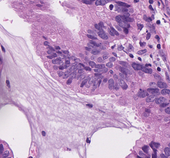
Tumor epithelial tissue: yes
Tumor-associated stroma tissue: no
Normal tissue: no